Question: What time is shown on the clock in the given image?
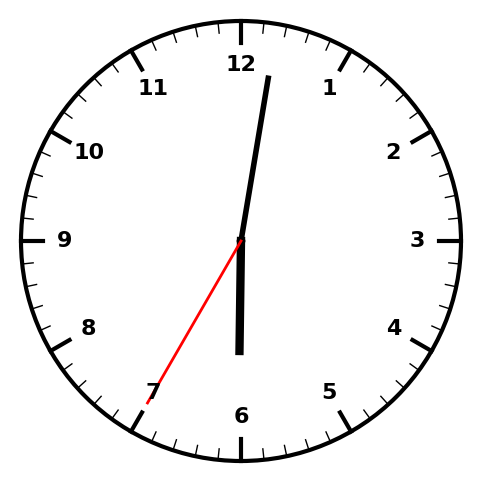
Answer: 06:01:35